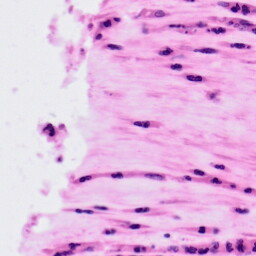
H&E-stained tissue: Colon